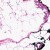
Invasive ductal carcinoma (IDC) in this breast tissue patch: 0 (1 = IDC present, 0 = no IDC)